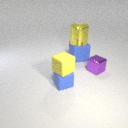
large blue rubber cube to the right of small blue rubber cube